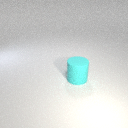
large cyan rubber cylinder